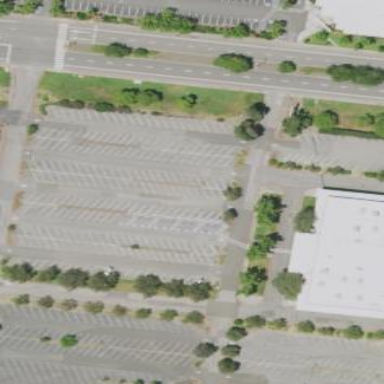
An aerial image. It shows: Parking area with surface.